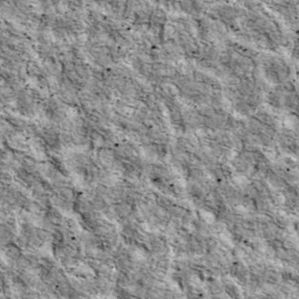
Label: non_frost